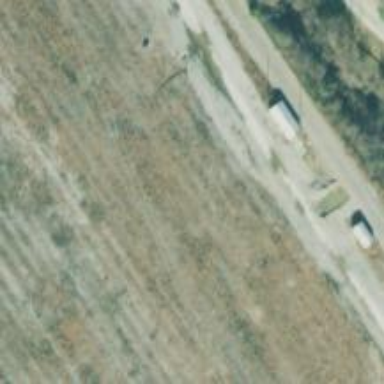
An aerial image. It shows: Abandoned railway yard is depicted.